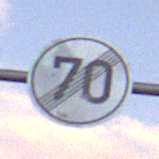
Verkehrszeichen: EndeGeschwindigkeit70
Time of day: SunriseSunset
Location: Outdoor (RoadRail)
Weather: PartlyCloudy
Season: NotSpecified
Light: Natural